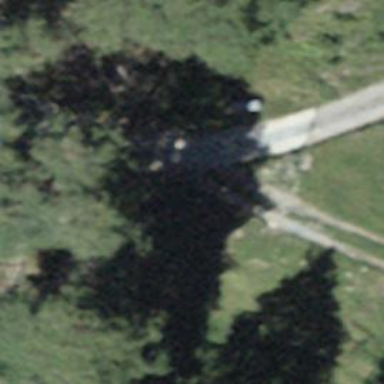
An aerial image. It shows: Gate.